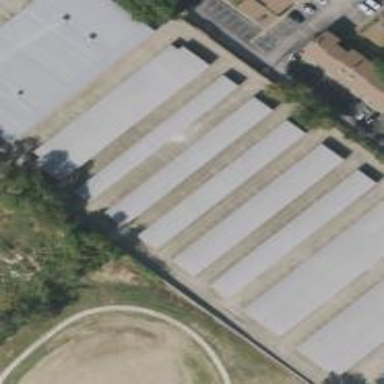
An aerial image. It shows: Warehouse.